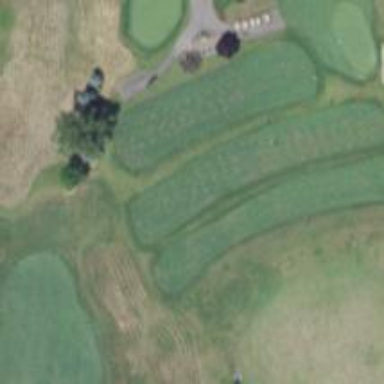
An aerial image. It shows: Grassy area designated as golf tee.